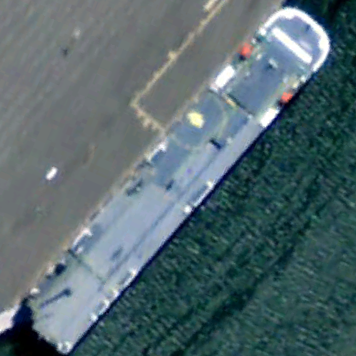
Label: civil